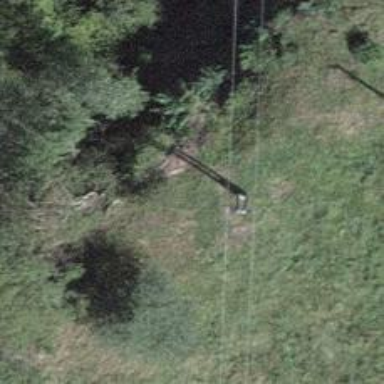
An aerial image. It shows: Utility pole in the area.